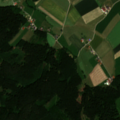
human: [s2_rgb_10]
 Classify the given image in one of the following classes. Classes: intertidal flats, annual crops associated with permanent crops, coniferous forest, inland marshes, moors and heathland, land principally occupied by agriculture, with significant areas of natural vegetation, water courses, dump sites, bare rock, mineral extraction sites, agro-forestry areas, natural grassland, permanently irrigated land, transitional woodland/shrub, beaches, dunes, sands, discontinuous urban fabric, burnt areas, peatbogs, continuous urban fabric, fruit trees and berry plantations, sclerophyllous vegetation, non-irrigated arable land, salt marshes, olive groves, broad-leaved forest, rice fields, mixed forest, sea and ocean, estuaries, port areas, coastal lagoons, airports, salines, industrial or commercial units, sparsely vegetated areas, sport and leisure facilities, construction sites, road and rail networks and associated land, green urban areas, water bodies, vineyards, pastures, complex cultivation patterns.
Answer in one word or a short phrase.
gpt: non-irrigated arable land, pastures, complex cultivation patterns, land principally occupied by agriculture, with significant areas of natural vegetation, coniferous forest